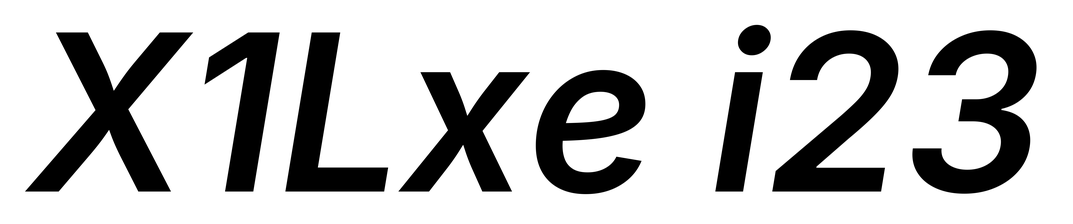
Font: Inter-Italic_SemiBold_Italic